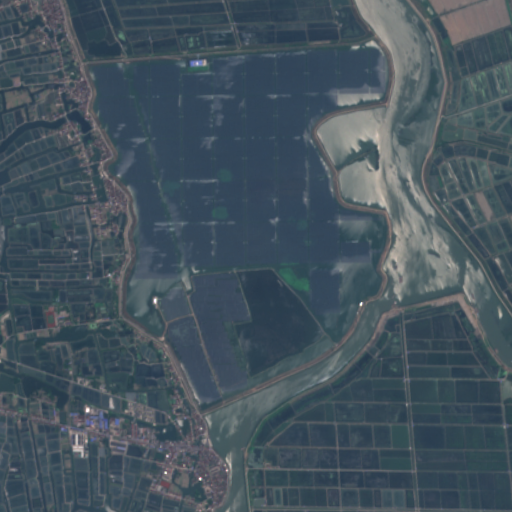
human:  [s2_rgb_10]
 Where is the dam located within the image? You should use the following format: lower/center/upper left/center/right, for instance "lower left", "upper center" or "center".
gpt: The dam is located in the upper left of the image.
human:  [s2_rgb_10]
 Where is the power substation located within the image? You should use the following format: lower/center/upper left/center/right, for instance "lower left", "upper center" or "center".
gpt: The power substation is located in the upper center of the image.
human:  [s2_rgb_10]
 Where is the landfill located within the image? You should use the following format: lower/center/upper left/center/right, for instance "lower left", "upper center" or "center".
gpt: There is no landfill in the image.